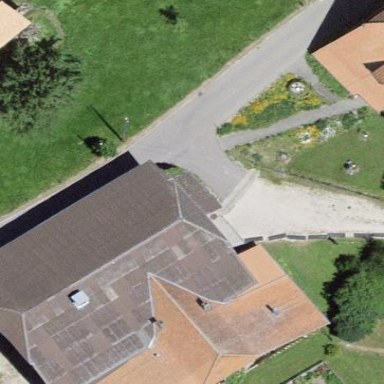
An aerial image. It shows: Farm building.